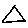
Label: triangle